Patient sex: M
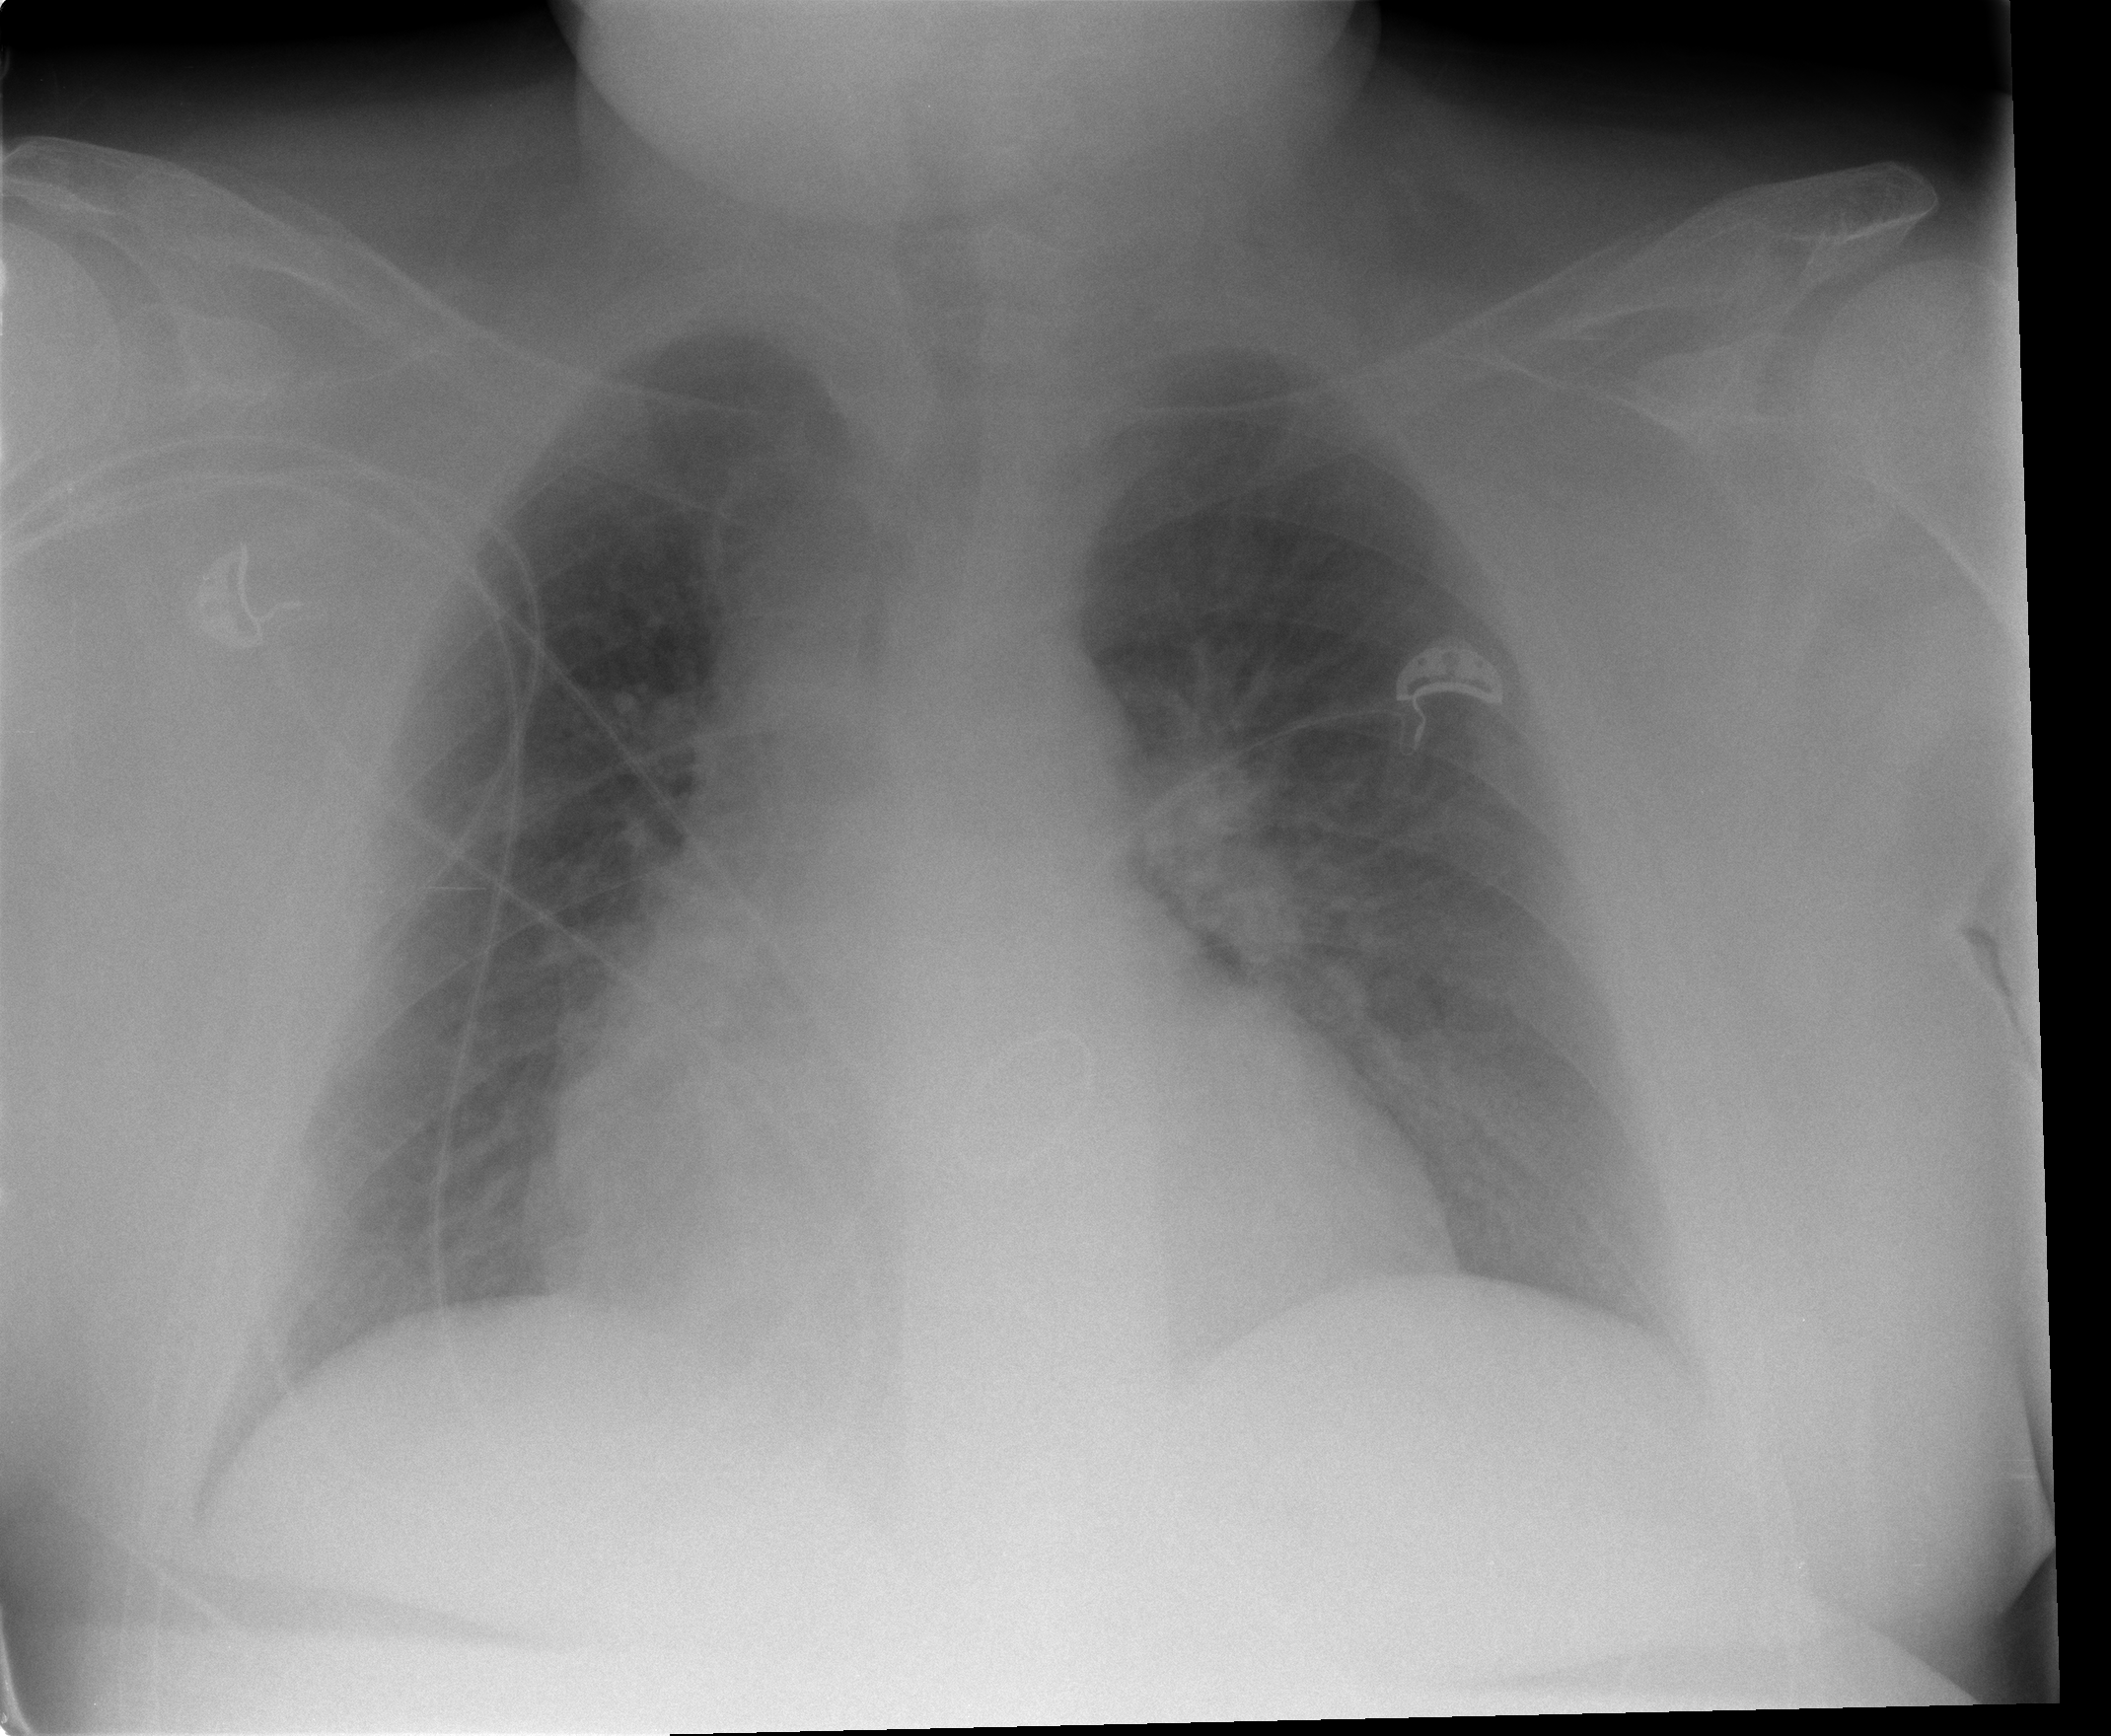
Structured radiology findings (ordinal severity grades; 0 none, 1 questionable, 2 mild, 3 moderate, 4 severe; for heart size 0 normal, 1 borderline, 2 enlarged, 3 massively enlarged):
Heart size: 2
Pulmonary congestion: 2
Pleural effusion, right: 0
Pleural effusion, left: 0
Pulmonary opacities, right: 0
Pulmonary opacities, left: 0
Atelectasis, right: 0
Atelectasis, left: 0